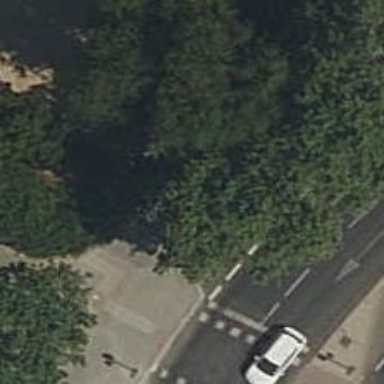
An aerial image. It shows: Kerb serving as barrier.